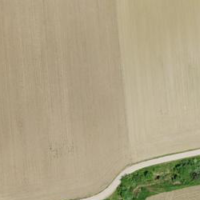
EUNIS habitat code: 25
Species observed at this site:
Prunus spinosa